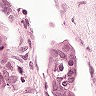
Metastatic tissue present: yes